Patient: sex F, age 82
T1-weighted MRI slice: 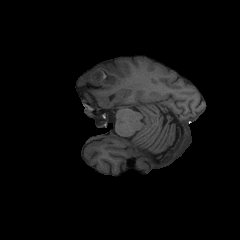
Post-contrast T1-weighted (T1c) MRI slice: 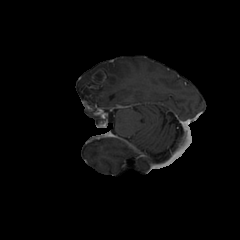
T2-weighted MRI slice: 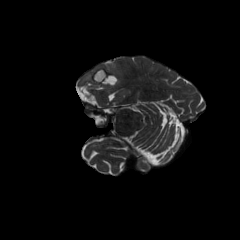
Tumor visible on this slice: yes
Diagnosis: Glioblastoma, IDH-wildtype
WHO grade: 4